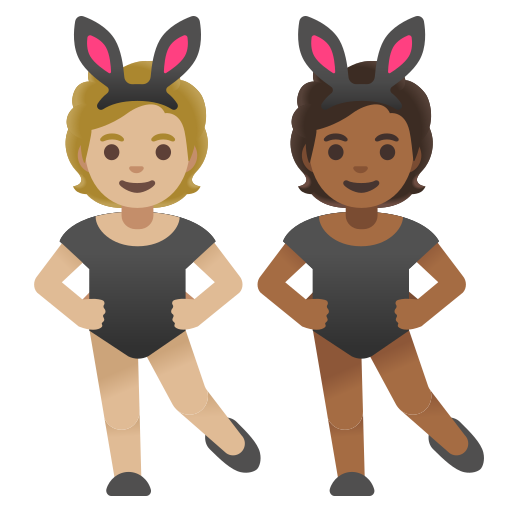
Emoji: 🧑🏼‍🐰‍🧑🏾